Interaction volume radius: 10 \u00c5
Interaction volume height: 35 \u00c5
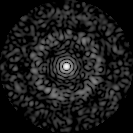
Disorder parameter: 0.8304